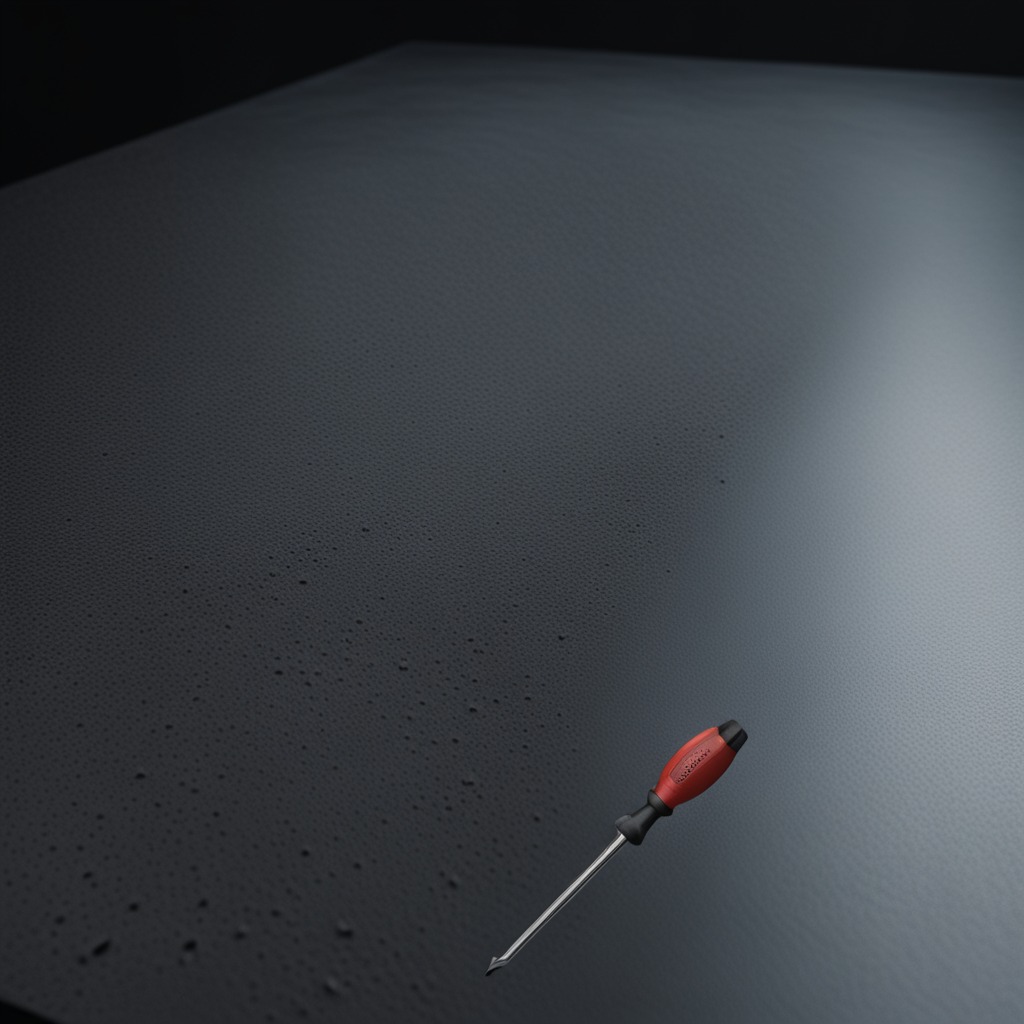
A screwdriver is lying on the clean granite table inside a workshop at night.